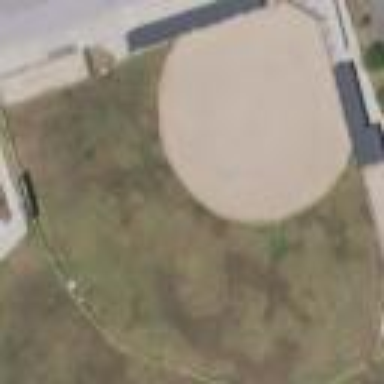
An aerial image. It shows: Baseball pitch for leisure and sports activities.